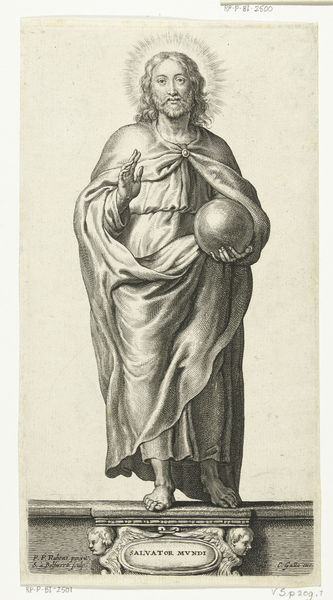
Titel: Christus als Salvator Mundi
Künstler: Schelte Adamsz. Bolswert
Standort: Amsterdam
Institution: Rijksmuseum
Schlagwörter: fuß, hand, mann, umhang, geste, zeichnung, tuch, ball, bart, falten, lang, stehen, erde, gewand, haare, frontal, engel, schwung, füße, schrift, inschrift, podest, strahlen, denkmal, barfuß, druck, stich, kugel, herrscher, entwurf, schein, gestus, heiligenschein, nimbus, christus, jesus, segen, heiliger, spielbein, standbein, welt, glück, latein, salvator, dadierung, segenen, kopfe, salvator mundi, mundi, schin, standein